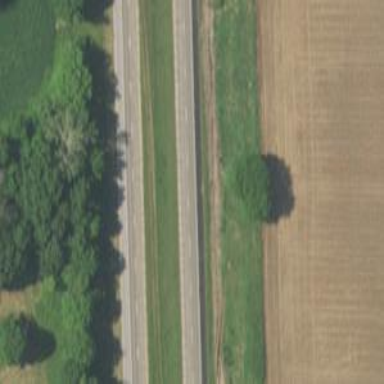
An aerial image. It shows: This image shows trunk highway that functions as expressway.